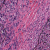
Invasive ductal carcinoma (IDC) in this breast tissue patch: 1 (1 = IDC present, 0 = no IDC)